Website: home-depot
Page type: billing-address
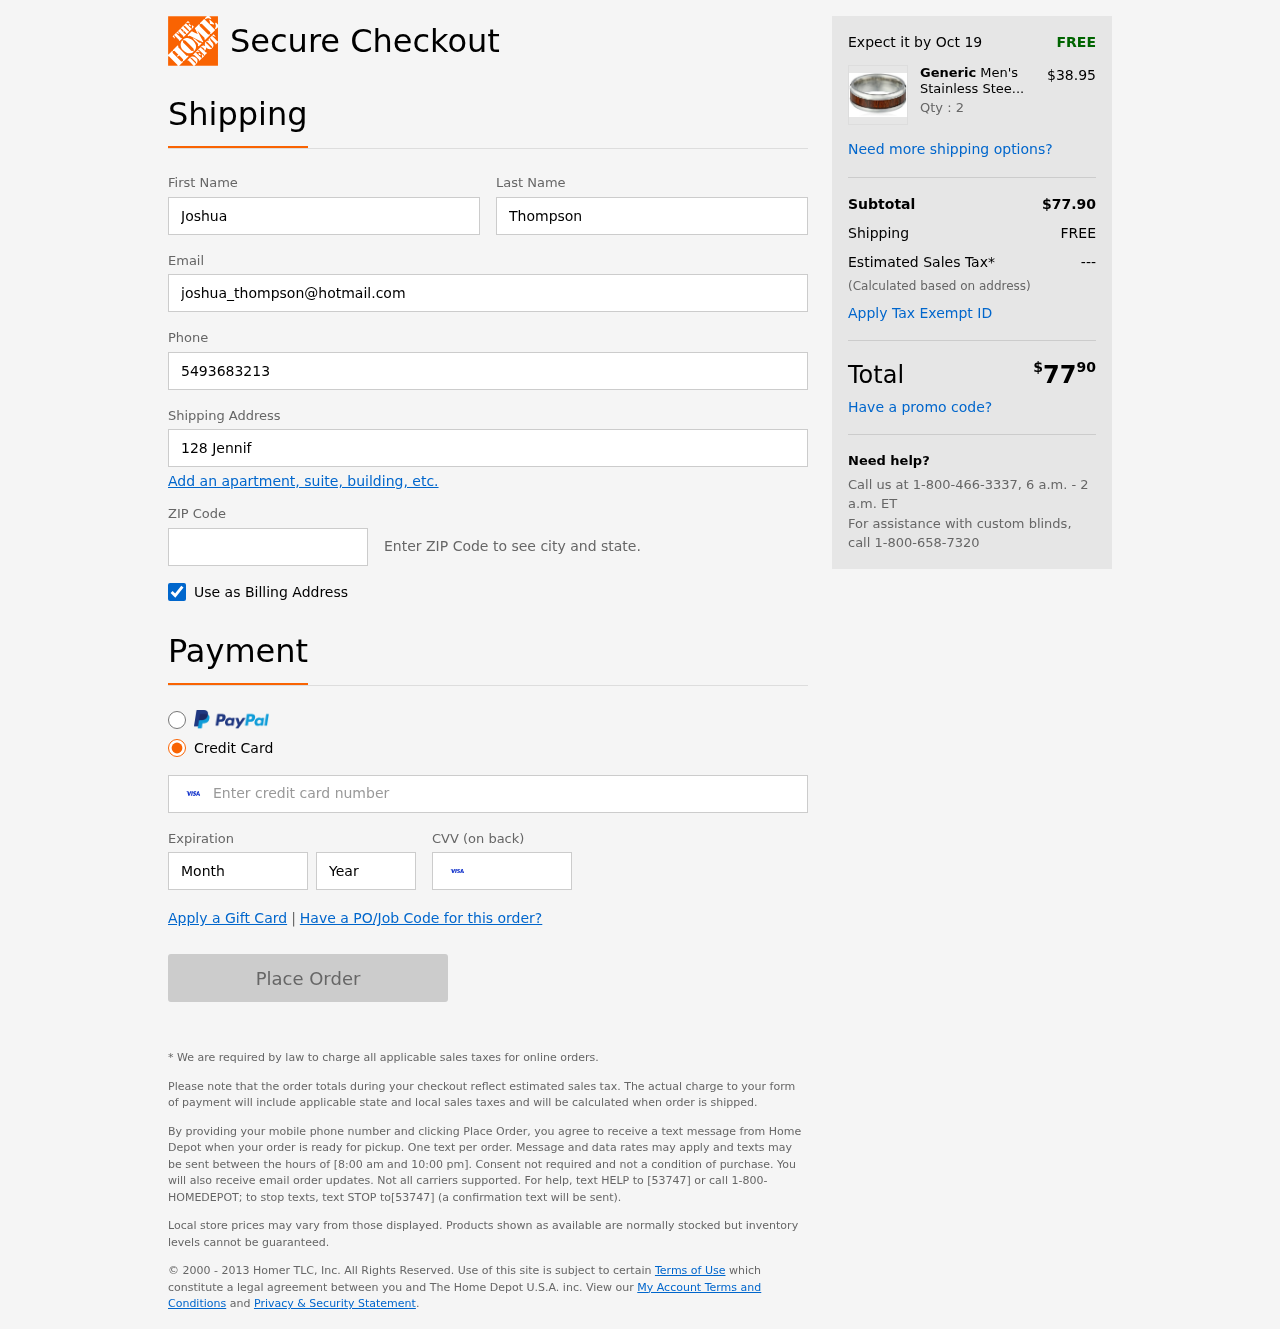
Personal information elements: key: PII_FIRSTNAME
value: Joshua
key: PII_LASTNAME
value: Thompson
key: PII_EMAIL
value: joshua_thompson@hotmail.com
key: PII_PHONE
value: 5493683213
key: PII_STREET
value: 128 Jennifer Union Suite 948
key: PII_POSTCODE
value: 87045
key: PII_CARD_NUMBER
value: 4877 9334 3998 6062
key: PII_CARD_EXPIRY_MONTH
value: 10
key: PII_CARD_CVV
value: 847
Product elements: key: PRODUCT1_BRAND
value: Generic
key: PRODUCT1_NAME
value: Men's Stainless Steel Light Wooden Inlay Ring, Size 11
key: PRODUCT1_PRICE
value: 38.95
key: PRODUCT1_QUANTITY
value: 2
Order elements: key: ORDER_DELIVERY_DATE
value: Oct 19
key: ORDER_SUBTOTAL
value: $77.90
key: ORDER_SHIPPING_COST
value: FREE
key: ORDER_TAX
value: ---
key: ORDER_TOTAL2
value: $7790